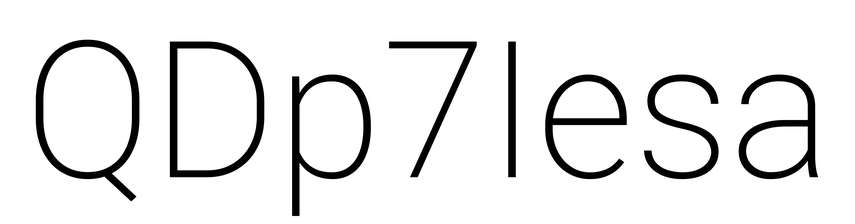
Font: Roboto_ExtraLight